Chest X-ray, PA view. Patient: 77 years old, sex M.
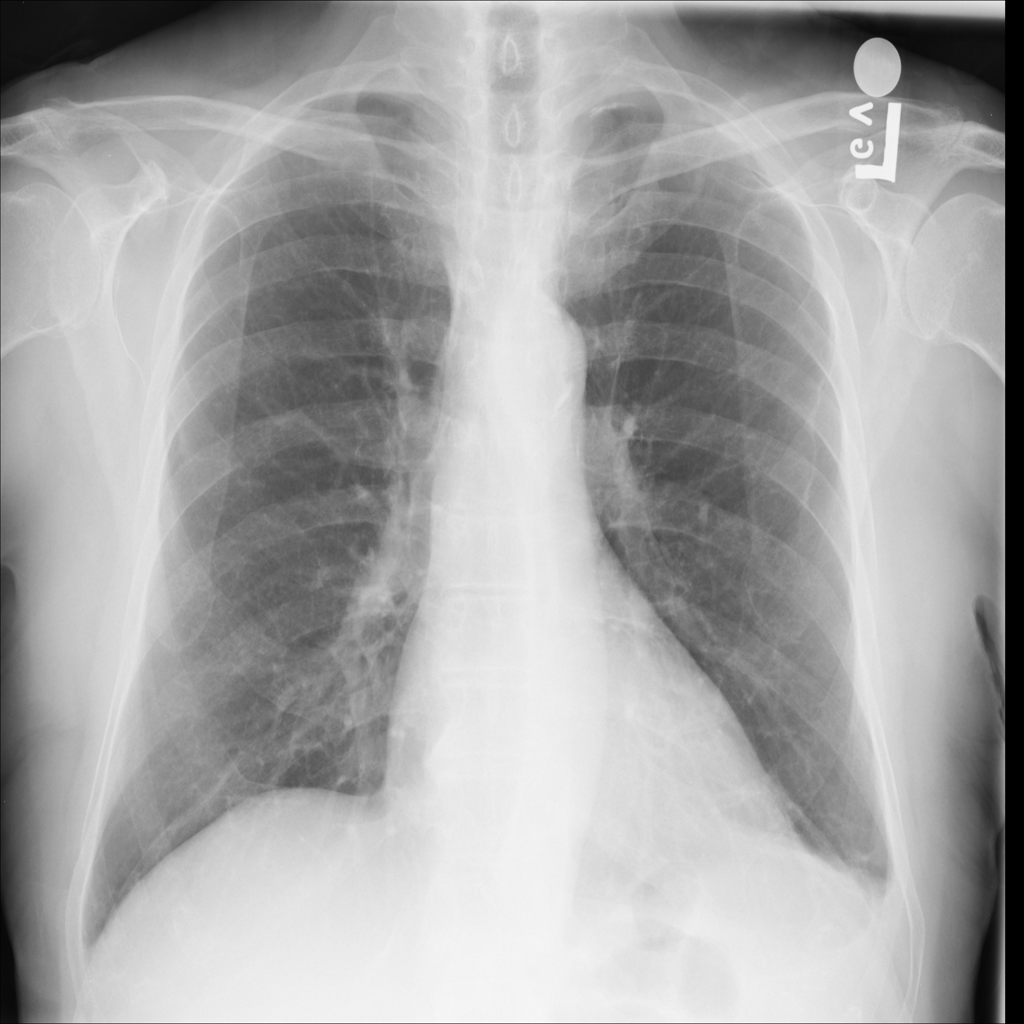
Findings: No Finding